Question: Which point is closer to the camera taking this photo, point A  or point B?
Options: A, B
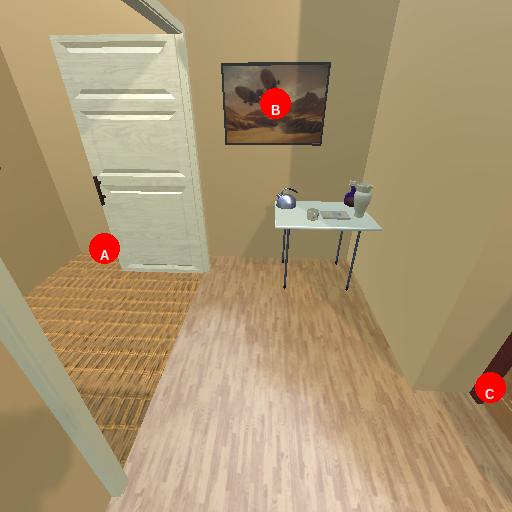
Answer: A